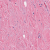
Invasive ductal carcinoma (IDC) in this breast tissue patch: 0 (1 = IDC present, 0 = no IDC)